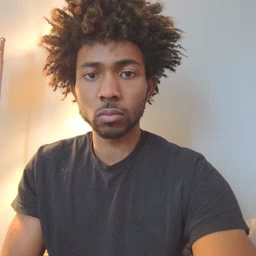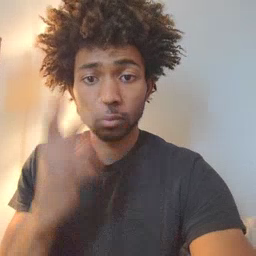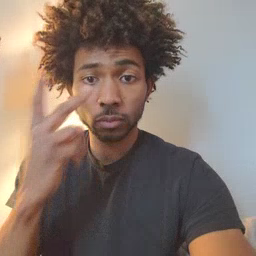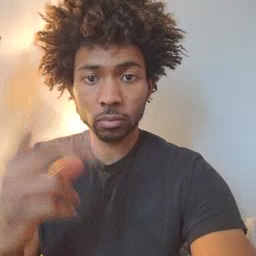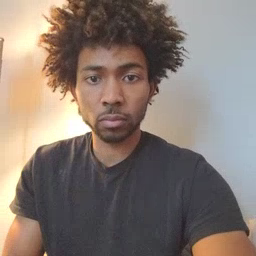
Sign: see